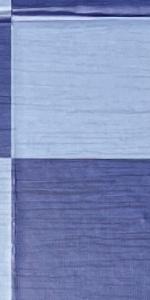
Label: Empty